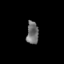
Tissue: prostate
Cell type: T cells
Senescence score: 0.3327
Nuclear area (px): 264
Mean DAPI intensity: 110.436